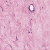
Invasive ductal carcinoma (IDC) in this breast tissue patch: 0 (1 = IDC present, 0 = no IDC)